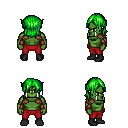
a pixel art fantasy rpg character, male body template, orc, green skin, leather shoulder armor, red pants, green long bangs hairstyle, leather bracers, black shoes, four views (front, back, left, right), 2x2 character sprite sheet, small pixel art, hard edges, no anti-aliasing